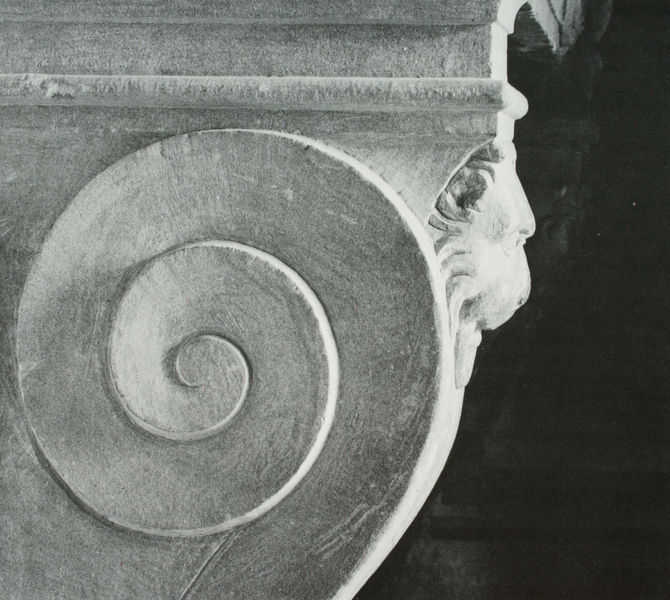
Titel: Saal mit Kamin, Detail des Kamins
Standort: Pavia
Institution: Castello Visconteo
Schlagwörter: kopf, weiß, grau, holz, marmor, profil, schwarz, säule, gebäude, tier, ornament, wand, architektur, sockel, stein, rund, mähne, relief, bein, ecke, leiste, mauer, vorsprung, dekoration, detail, dekor, seitenansicht, verzierung, stuck, foto, fotografie, erker, schwarzweiss, löwenkopf, kapitell, photo, fragment, sims, schnörkel, gesims, stuhlbein, ionisch, antik, griechisch, löwe, volute, dorisch, schnecke, graustufen, fotographie, spirale, tierkopf, wasserspeier, kapitel, säulenschaft, löwenmähne, dorische säule, saäule, simms, kringel, architekturelement, element, maskeron, säulenkopf, gipf, datailansicht, oraille